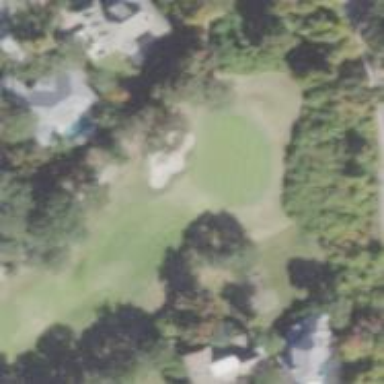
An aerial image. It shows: Golf hole.